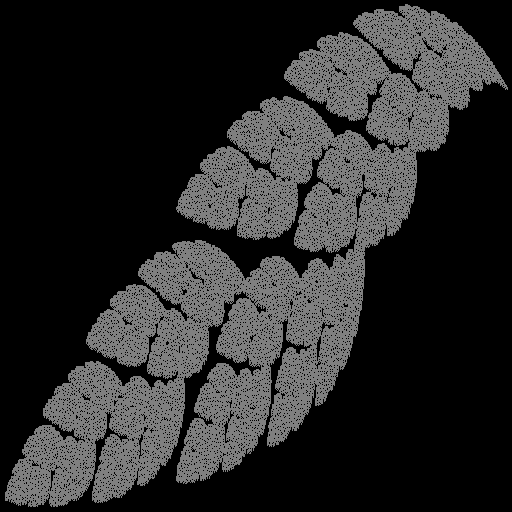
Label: shieldfern